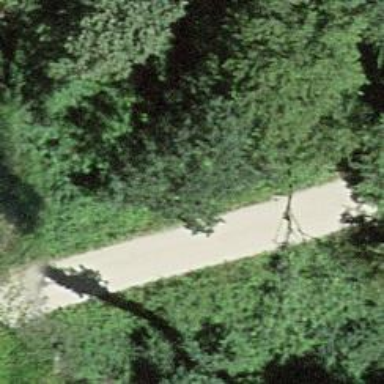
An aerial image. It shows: Track with fine gravel surface of grade2.